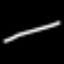
Label: line